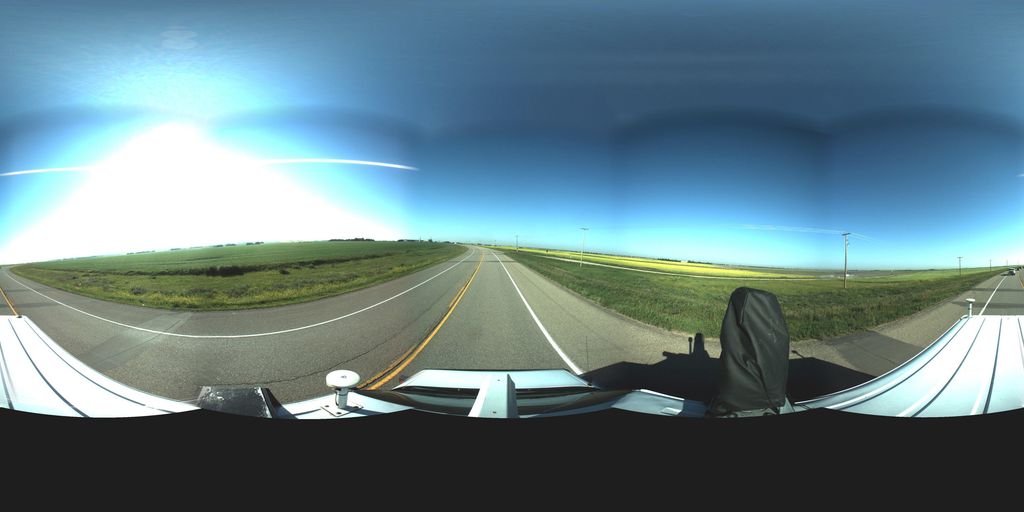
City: saskatoon